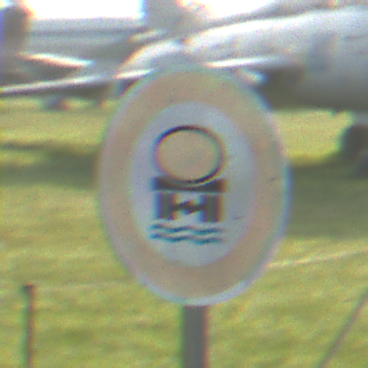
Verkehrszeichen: VerbotFahrzeugeWassergefaehrdenderLadung
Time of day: SunriseSunset
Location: Outdoor (Special)
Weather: Clear
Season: NotSpecified
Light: Natural